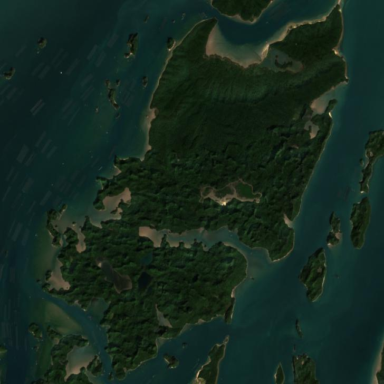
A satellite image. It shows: Island with natural coastline.